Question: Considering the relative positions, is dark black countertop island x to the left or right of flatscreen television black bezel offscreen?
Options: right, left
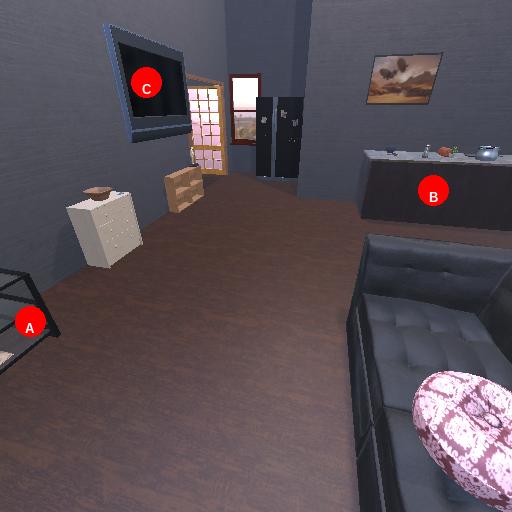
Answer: right